Field crop: maize
Growth stage: 2
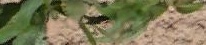
Species: maize